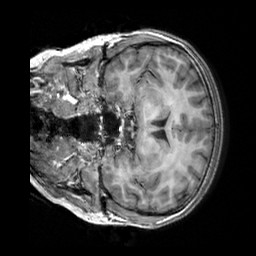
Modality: T1w
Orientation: coronal
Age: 19
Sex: female
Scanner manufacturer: siemens
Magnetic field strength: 3 T
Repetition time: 2.3 s
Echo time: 0.00303 s